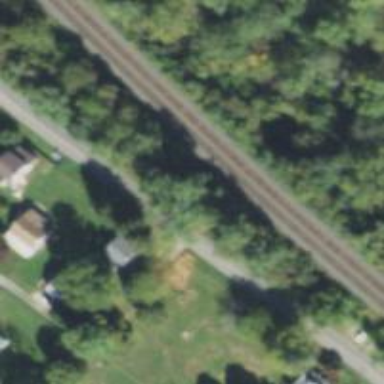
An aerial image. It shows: Railway track.